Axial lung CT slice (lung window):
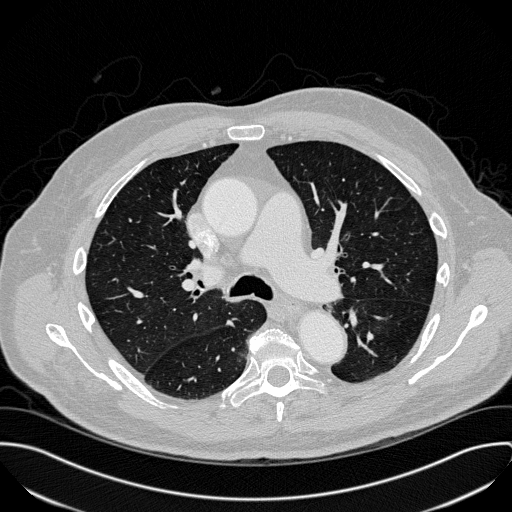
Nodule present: no